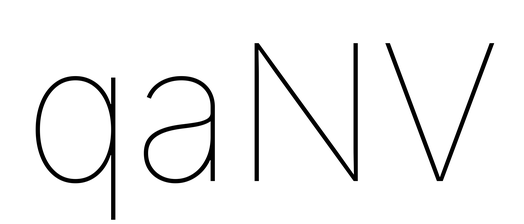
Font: Inter_Thin